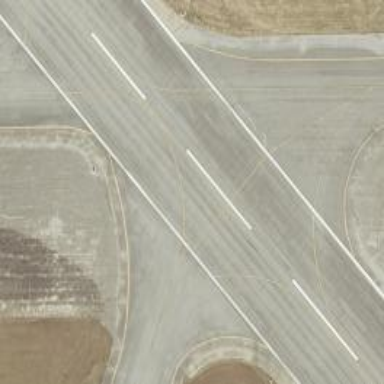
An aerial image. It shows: Image of taxiway at airport.